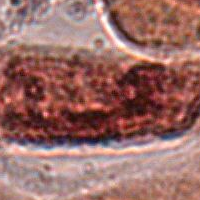
Label: metaphase